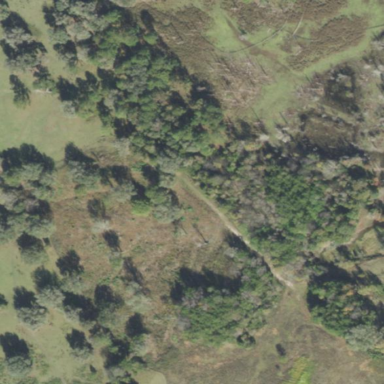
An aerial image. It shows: Mixed leaf woodland.